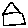
Label: house